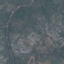
Land use / land cover: HerbaceousVegetation